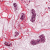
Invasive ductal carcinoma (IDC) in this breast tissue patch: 1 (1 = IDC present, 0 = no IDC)